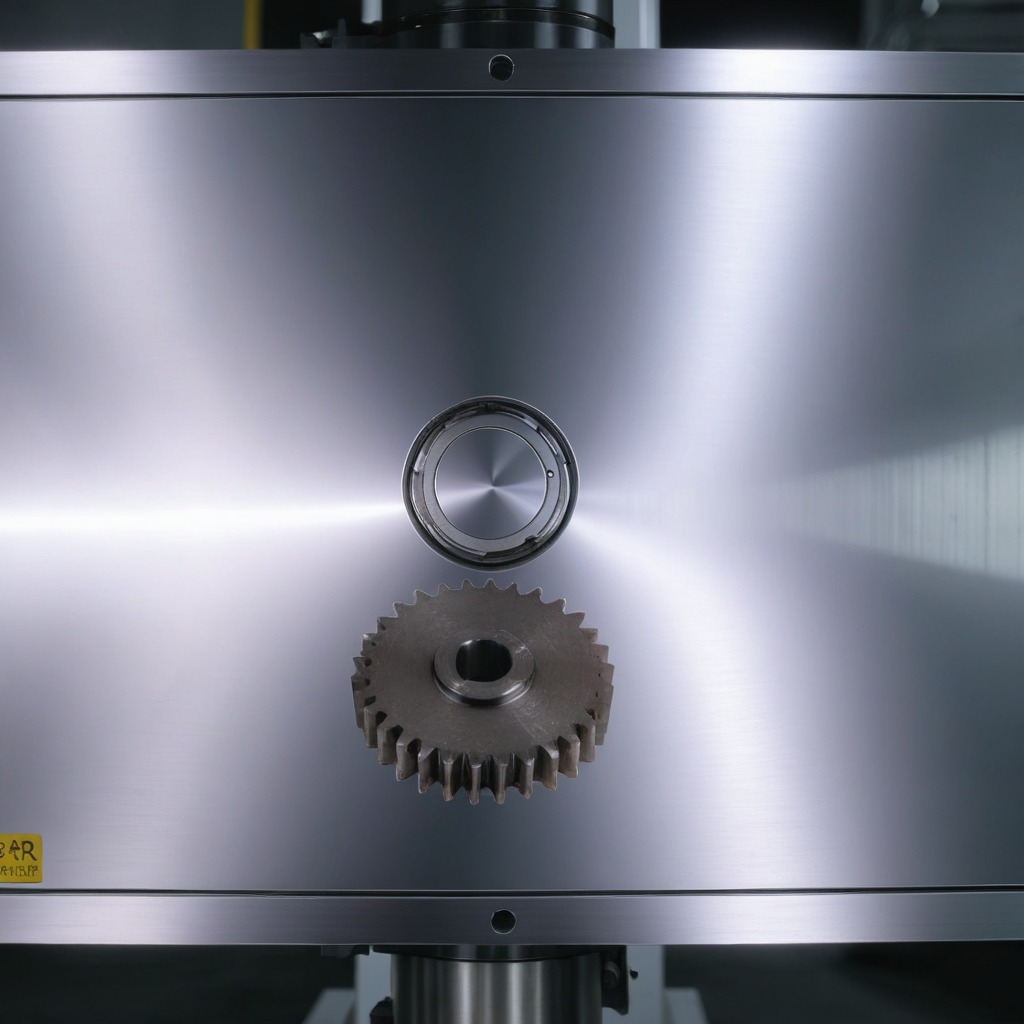
A steel gear with teeth is lying on the metal table in a machine shop under fluorescent lights.